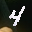
Label: 4